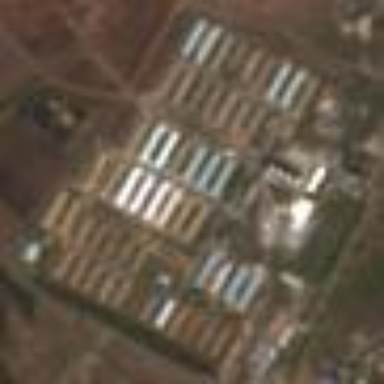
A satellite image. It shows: Industrial area used as poultry farmyard.